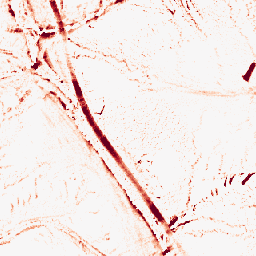
Category: morphological
Decomposition family: morphological
Decomposition parameters: operation: opening
size: 5
Upsampling method: nearest
Upsampling parameters: scale: 8
Upsampling scale: 8